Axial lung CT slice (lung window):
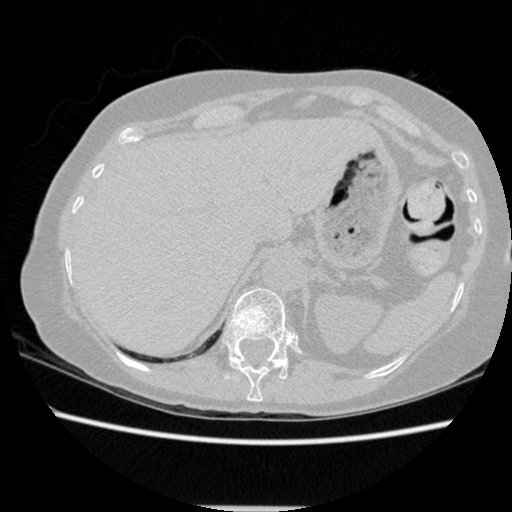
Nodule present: no